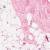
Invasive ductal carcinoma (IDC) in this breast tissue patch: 0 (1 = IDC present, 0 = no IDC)